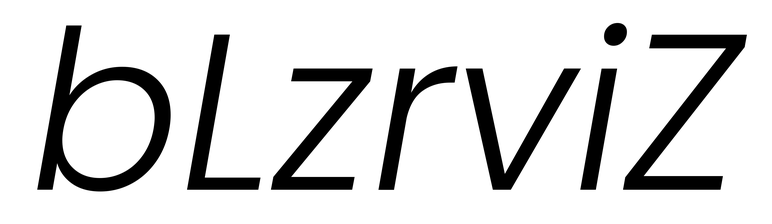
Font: Poppins-LightItalic